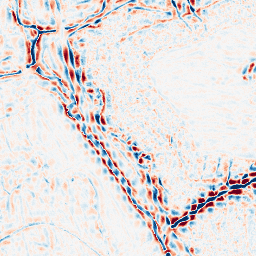
Category: wavelet
Decomposition family: wavelet_biorthogonal
Decomposition parameters: wavelet: bior5.5
level: 3
Upsampling method: cubic_catmull_rom
Upsampling parameters: scale: 8
Upsampling scale: 8